Question: I'm using the code provided by this <URL> to capture the snapshot of an Angular page, but when I try to run
'''
./make-snapshot.sh http://localhost:5757/#!/home
'''
I get the error
'''
phantomjs: command not found
'''
Here's the contents of that file:
'''
U=$1
P=$( echo "$U" | perl -MURI -le 'chomp($url = <>); print URI->new($url)->fragment' )
final_url=$U
P=${P:1}
final_path=./snapshots$P.html
phantomjs .phantomjs-runner.js $final_url > $final_path
'''
More details are on this <URL>.
phantomjs works on my terminal

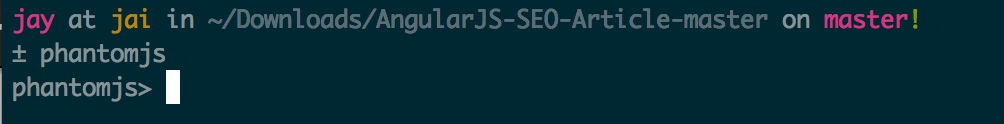
Answer: The issue was , when i cloned this repo, it never downloaded the file .phantom-runner.js .
It works now!